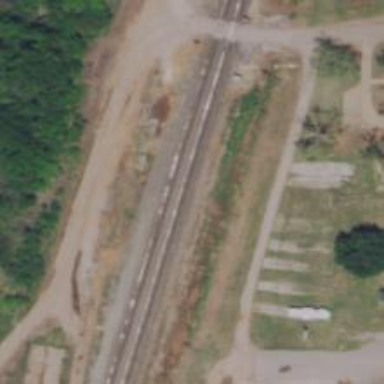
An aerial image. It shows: Railway siding with rails.